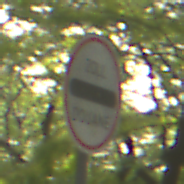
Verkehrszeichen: Zollstelle
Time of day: MorningAfternoon
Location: Outdoor (RoadRail)
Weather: Clear
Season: NotSpecified
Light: Natural